Field crop: tomato
Growth stage: 1
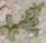
Species: portulaca